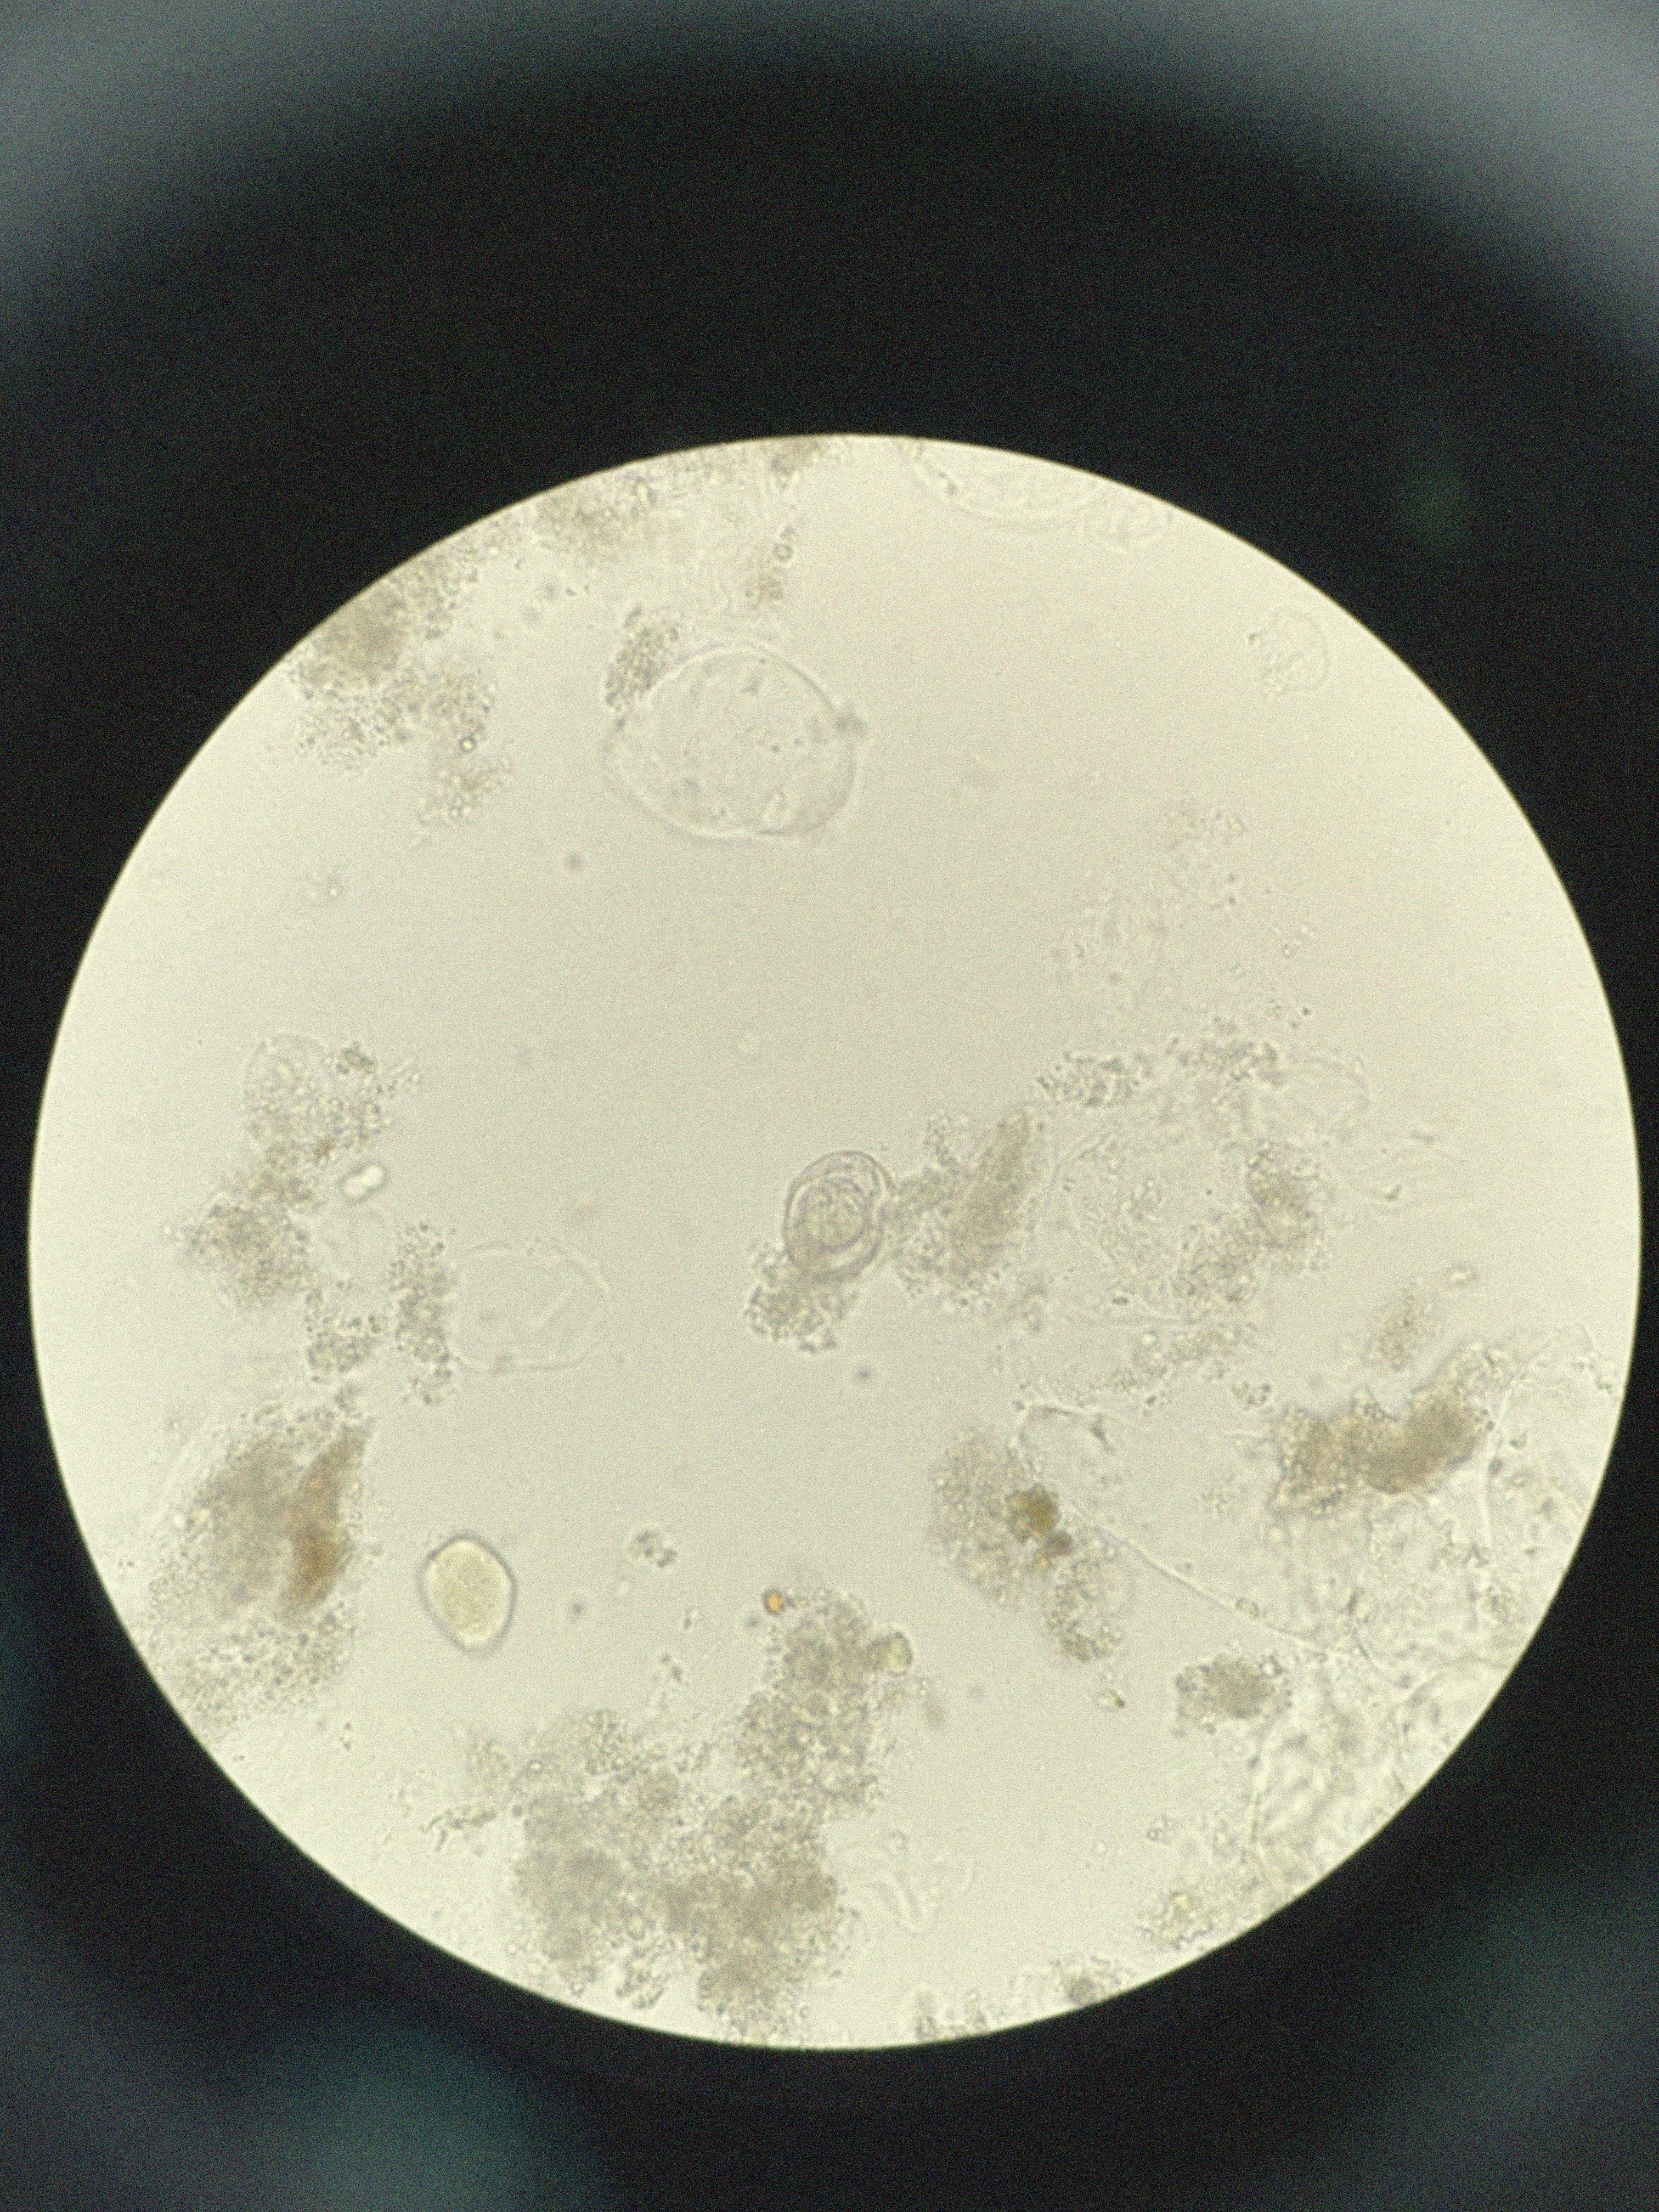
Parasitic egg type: Hymenolepis nana